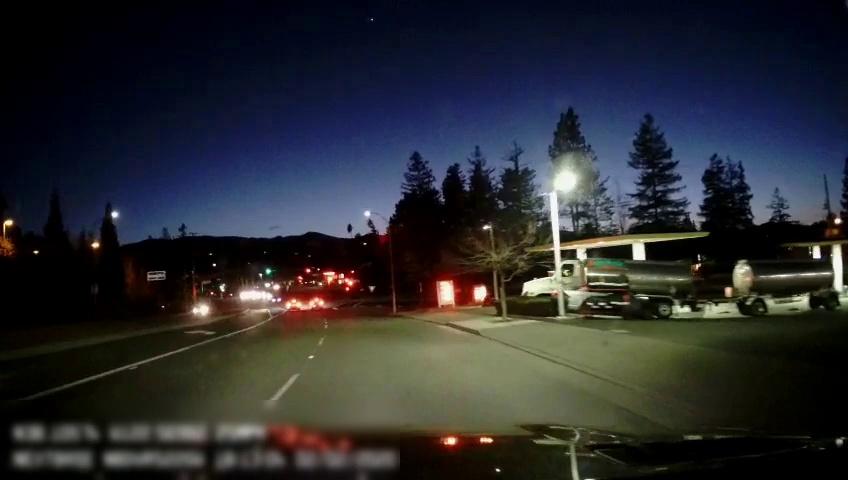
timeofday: Night
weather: Other
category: Drivable Space
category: Drivable Space
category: Vehicles | SUV
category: Vehicles | Truck
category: Vehicles | SUV
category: Vehicles | SUV
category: Lanes | Current Lane
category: Lanes | Alternate Lane
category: Lanes | Alternate Lane